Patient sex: M
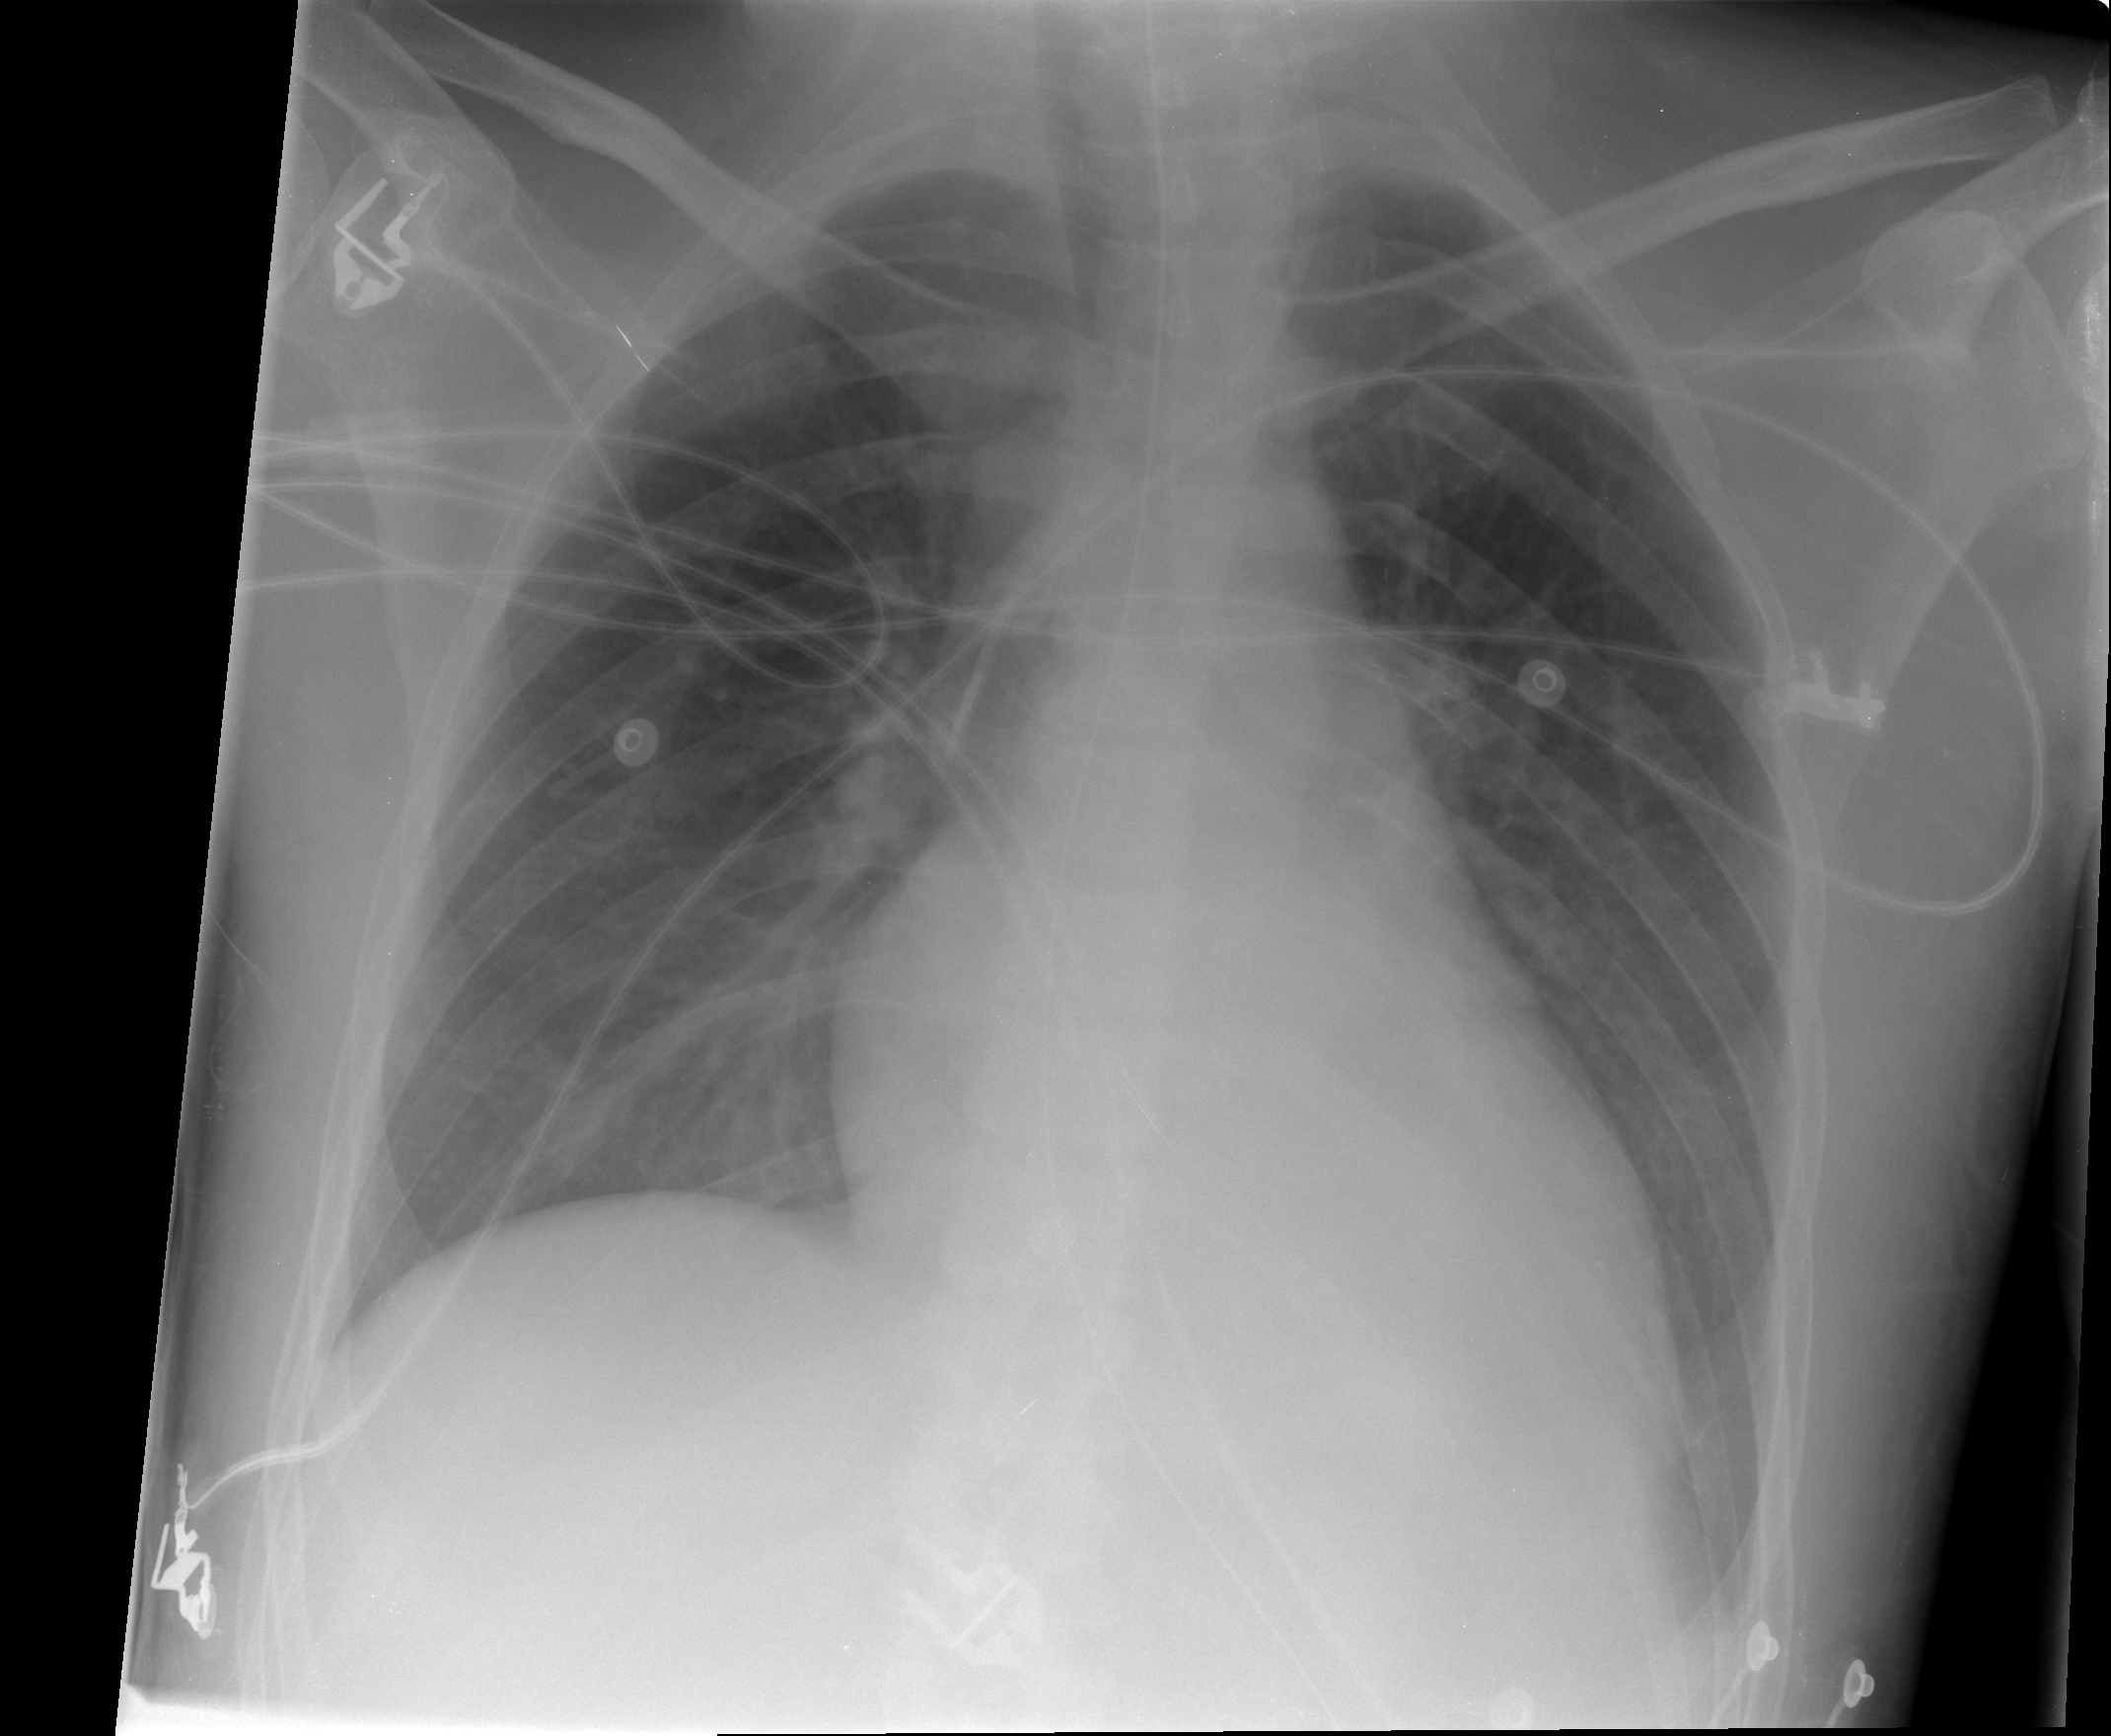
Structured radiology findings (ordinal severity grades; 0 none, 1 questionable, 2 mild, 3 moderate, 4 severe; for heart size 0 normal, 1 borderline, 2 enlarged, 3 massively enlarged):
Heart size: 0
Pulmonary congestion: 0
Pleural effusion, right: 0
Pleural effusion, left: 1
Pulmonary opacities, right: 0
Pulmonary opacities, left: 0
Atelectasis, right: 0
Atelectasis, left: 0